Field crop: maize
Growth stage: 2
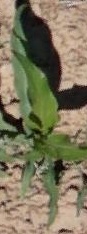
Species: maize